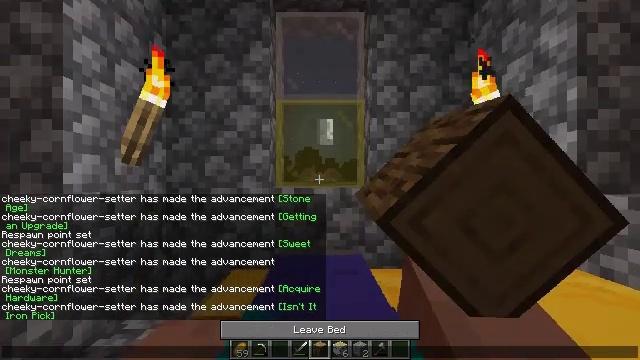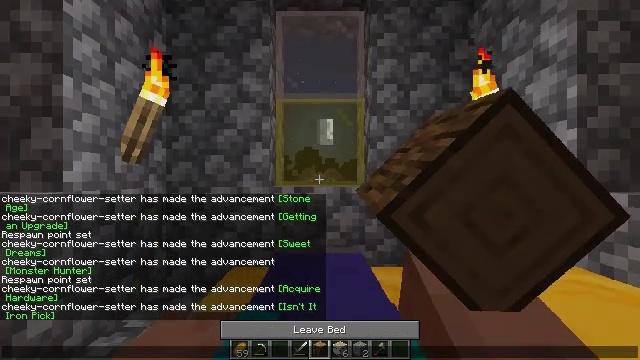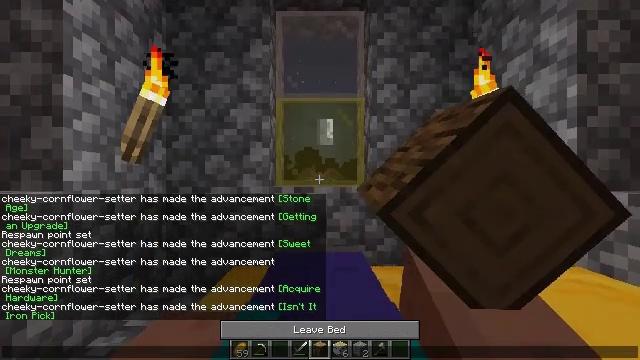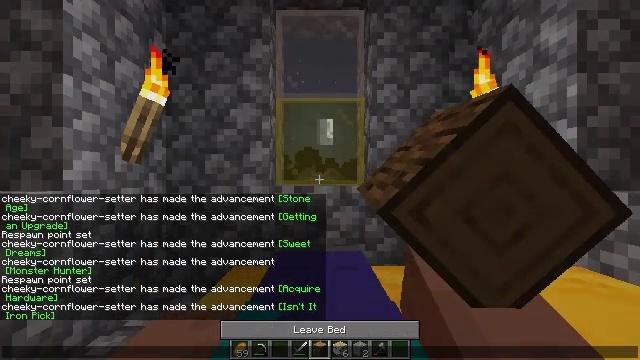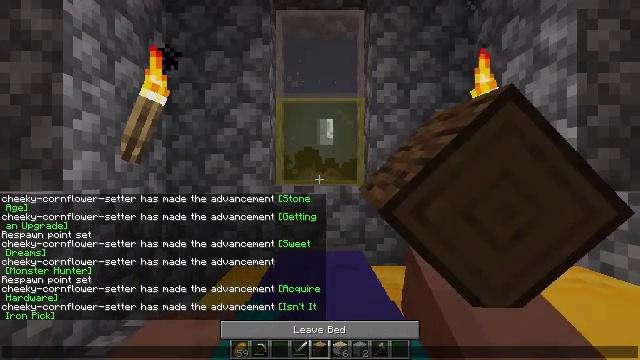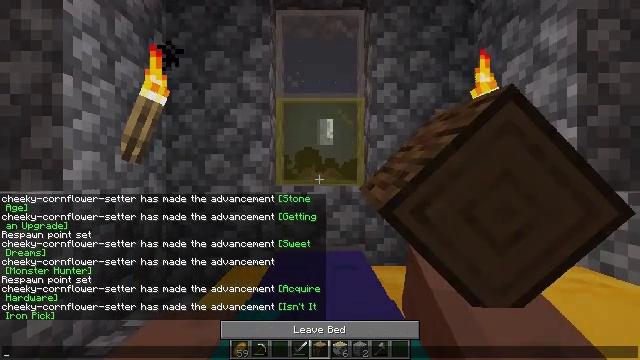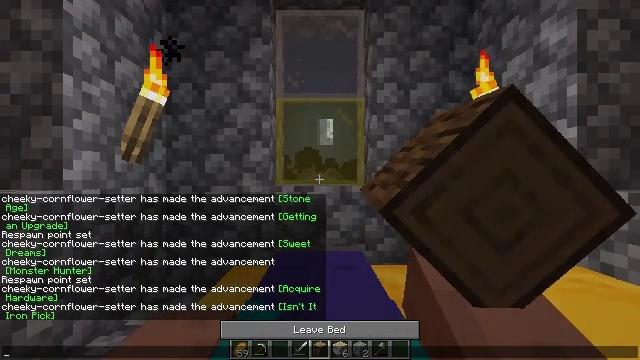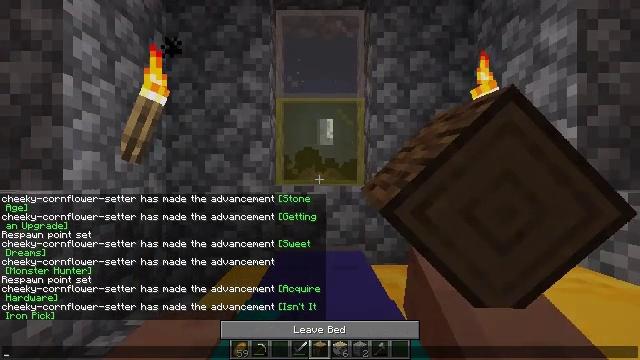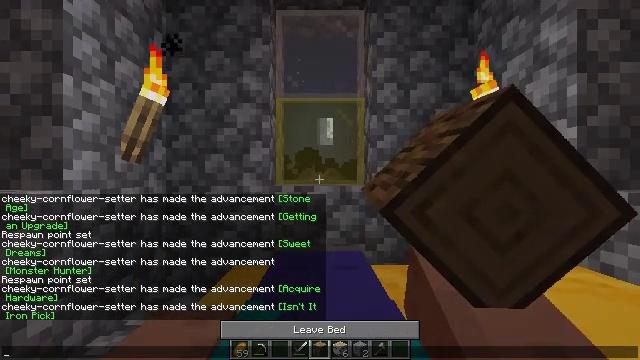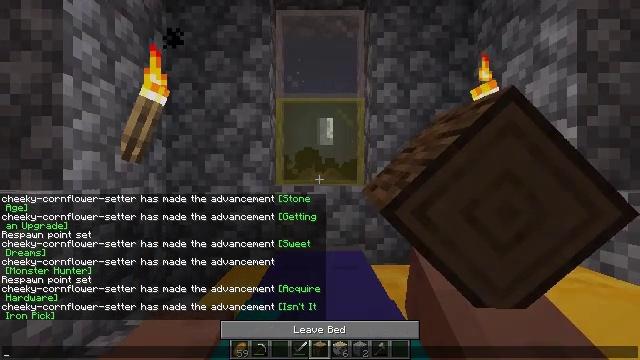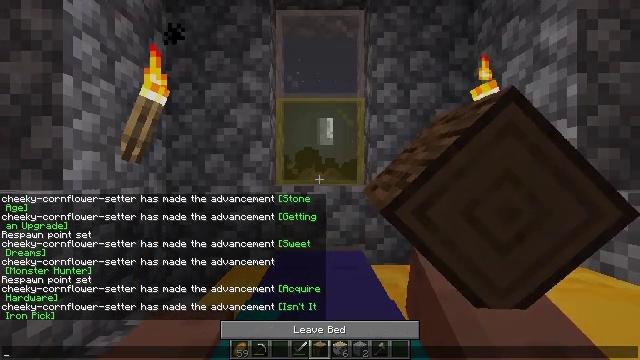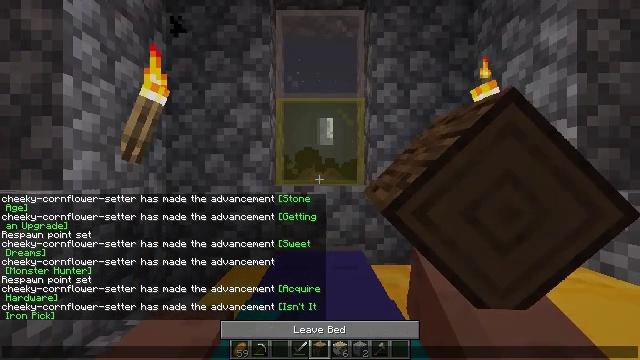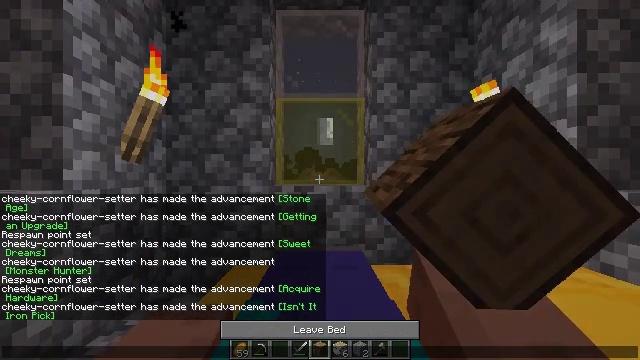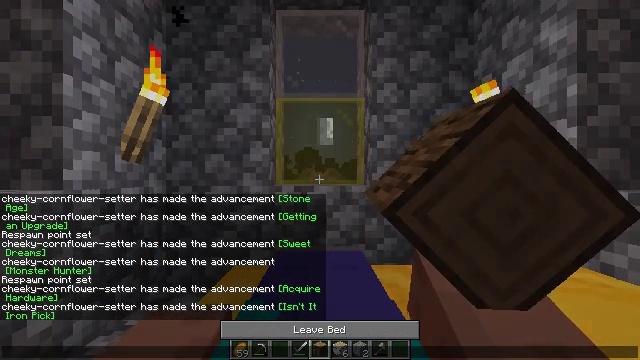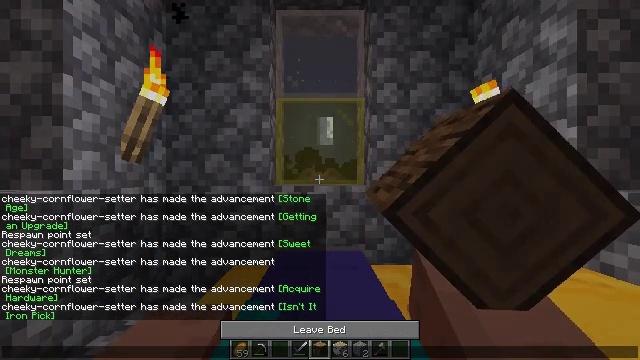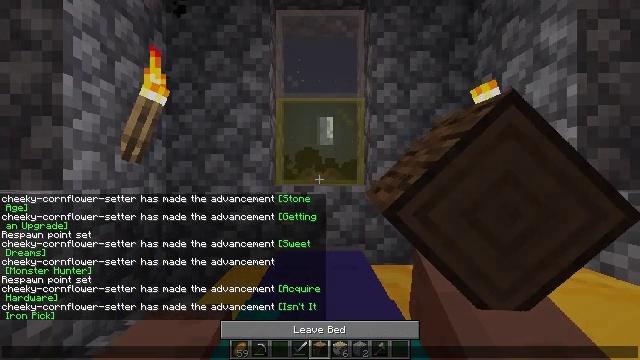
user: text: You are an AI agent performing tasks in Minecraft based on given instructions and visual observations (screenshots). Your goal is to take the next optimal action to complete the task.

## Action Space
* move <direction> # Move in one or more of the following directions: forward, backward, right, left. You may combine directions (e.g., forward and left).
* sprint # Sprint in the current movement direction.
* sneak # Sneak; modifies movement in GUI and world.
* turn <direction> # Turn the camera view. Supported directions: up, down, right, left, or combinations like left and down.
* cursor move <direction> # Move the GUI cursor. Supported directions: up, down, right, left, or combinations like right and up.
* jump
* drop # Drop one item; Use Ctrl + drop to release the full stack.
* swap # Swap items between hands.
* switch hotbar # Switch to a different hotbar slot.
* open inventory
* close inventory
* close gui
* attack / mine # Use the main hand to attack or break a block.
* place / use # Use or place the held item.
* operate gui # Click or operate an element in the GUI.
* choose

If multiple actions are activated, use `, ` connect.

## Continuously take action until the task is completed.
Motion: motion action
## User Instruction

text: Gather tall grass by hitting it.
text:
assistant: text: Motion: no_op
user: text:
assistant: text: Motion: no_op
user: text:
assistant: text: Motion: no_op
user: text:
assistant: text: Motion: no_op
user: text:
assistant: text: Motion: no_op
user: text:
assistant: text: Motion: no_op
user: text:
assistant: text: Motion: no_op
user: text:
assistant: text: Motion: no_op
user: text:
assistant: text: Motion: no_op
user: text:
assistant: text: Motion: no_op
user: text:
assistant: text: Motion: no_op
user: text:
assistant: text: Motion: no_op
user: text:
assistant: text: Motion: no_op
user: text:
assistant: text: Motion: no_op
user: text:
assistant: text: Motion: no_op
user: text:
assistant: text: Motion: no_op
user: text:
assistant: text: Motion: no_op
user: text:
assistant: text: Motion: no_op
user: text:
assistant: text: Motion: no_op
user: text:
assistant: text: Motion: no_op
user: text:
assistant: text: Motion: no_op
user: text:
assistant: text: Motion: no_op
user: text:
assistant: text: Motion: no_op
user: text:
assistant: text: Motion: no_op
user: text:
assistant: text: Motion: no_op
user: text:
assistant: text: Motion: no_op
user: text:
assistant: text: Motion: no_op
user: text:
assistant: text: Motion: no_op
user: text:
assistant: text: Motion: no_op
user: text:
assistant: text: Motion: no_op